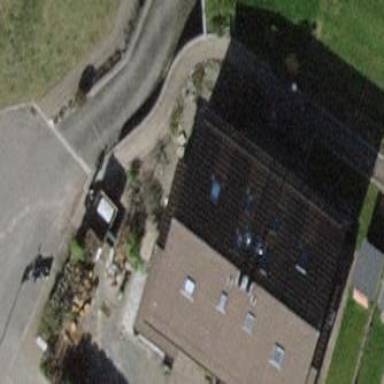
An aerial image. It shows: Terrace building.